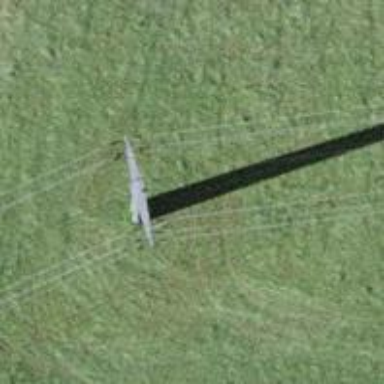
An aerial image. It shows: Concrete power pole.